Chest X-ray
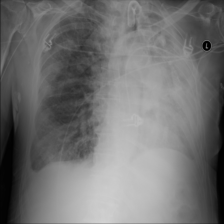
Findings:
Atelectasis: negative
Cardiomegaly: negative
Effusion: positive
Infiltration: positive
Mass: negative
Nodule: negative
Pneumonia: negative
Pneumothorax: negative
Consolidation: negative
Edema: negative
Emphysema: negative
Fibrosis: negative
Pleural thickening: negative
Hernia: negative